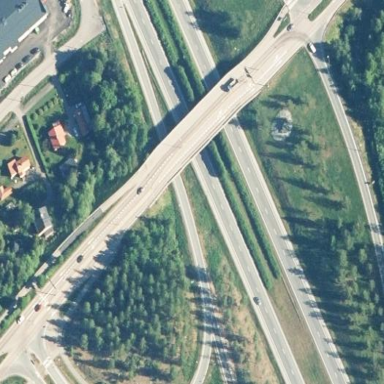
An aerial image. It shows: Bridge with beam structure.